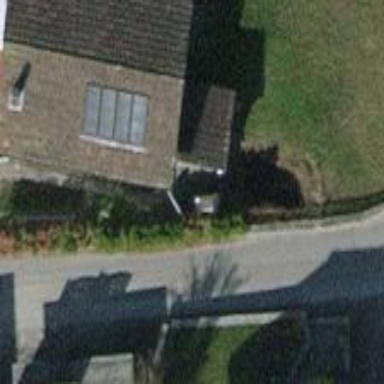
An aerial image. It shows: Semi-detached house.